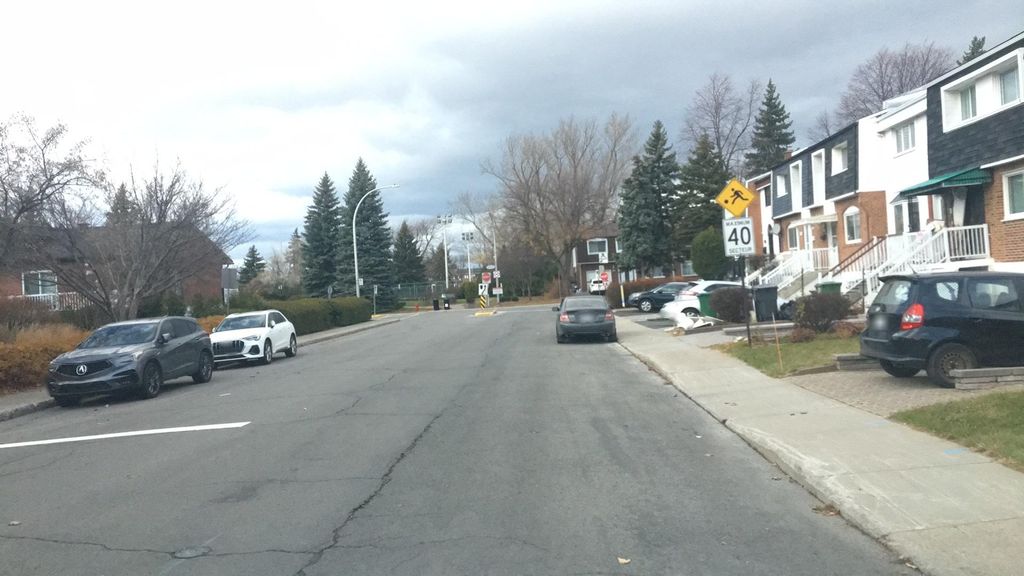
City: montreal